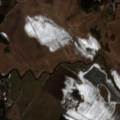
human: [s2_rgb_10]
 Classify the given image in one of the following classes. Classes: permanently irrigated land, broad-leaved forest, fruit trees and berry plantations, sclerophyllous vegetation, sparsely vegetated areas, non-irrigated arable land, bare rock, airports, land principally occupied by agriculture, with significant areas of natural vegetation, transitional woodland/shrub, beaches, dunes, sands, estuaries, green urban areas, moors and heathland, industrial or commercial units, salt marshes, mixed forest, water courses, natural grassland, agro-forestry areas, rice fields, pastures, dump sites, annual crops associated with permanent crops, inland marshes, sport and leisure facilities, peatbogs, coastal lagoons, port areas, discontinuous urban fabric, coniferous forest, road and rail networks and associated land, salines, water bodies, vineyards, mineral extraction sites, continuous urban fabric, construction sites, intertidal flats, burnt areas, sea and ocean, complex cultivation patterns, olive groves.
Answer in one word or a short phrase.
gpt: discontinuous urban fabric, non-irrigated arable land, land principally occupied by agriculture, with significant areas of natural vegetation, mixed forest